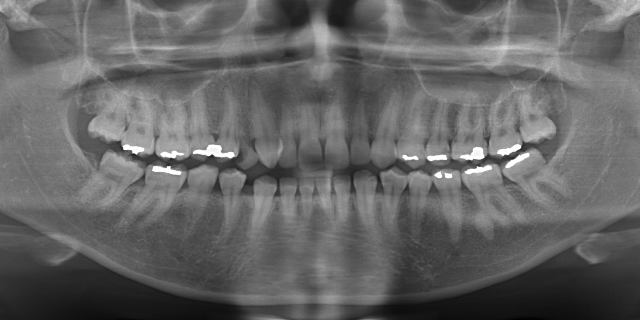
adult